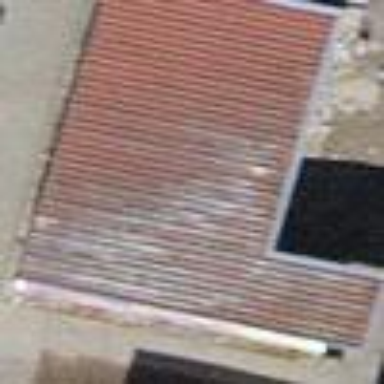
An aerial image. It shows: School building.